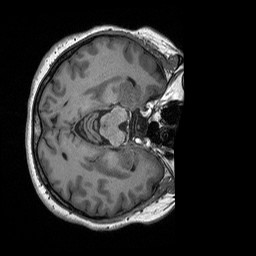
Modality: T1w
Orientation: axial
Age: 59
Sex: female
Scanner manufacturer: siemens
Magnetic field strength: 3 T
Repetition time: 2.4 s
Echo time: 0.00226 s